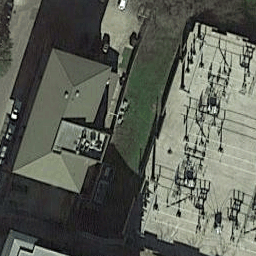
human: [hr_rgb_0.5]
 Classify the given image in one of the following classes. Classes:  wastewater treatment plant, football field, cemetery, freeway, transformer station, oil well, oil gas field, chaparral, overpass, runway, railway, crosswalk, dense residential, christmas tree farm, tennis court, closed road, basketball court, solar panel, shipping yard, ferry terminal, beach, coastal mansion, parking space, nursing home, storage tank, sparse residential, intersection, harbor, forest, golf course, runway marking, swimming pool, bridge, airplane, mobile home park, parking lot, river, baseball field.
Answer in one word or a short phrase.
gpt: transformer station